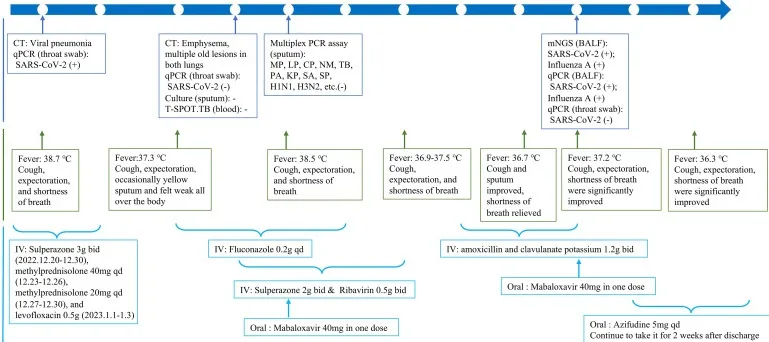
The timeline of the patient for disease course. It shows the process of patients from admission to discharge, mainly including pathogen identification (blue), presentation (green), and treatment (light blue). CT, computed tomography; qPCR, quantitative polymerase chain reaction; SARS-Cov-2, severe acute respiratory syndrome coronavirus 2; TB, Mycobacterium tuberculosis; MP, Mycoplasma pneumoniae; LP, Legionella pneumophila; CP, Chlamydia pneumoniae; NM, Neisseria meningococcus; PA, Pseudomonas aeruginosa; KP, Klebsiella pneumoniae; SA, Staphylococcus aureus; SP, Streptococcus pneumoniae; BALF, bronchoalveolar lavage fluid; IV, intravenous injection.
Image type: chart (chart)